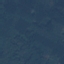
Land use / land cover class: Forest